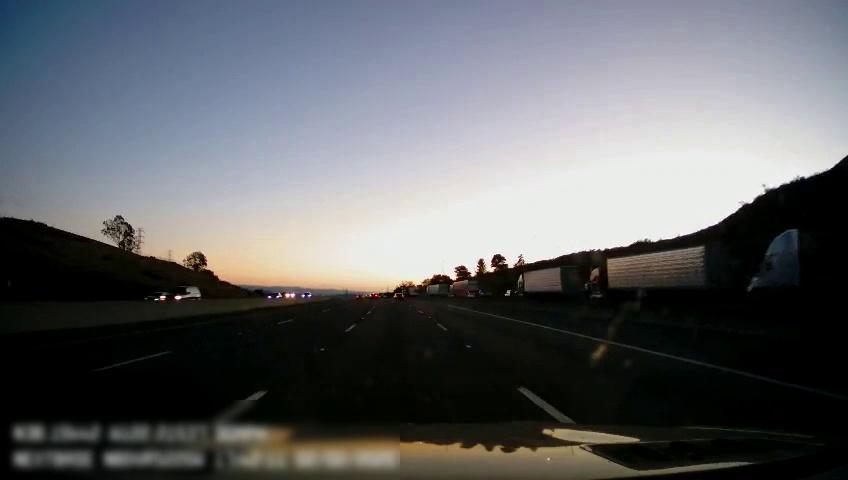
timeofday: Dusk/Dawn/Twilight
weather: Sunny
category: Drivable Space
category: Vehicles | Car
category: Vehicles | Truck
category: Vehicles | Truck
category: Vehicles | Truck
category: Vehicles | SUV
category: Vehicles | Truck
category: Vehicles | Car
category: Vehicles | Truck
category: Vehicles | Truck
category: Vehicles | SUV
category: Vehicles | Car
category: Vehicles | Car
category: Vehicles | Car
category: Vehicles | Car
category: Lanes | Alternate Lane
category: Lanes | Current Lane
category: Lanes | Current Lane
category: Lanes | Alternate Lane
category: Lanes | Alternate Lane